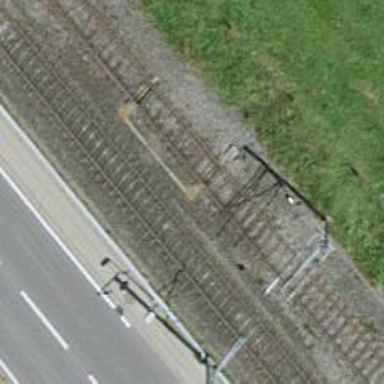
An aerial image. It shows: Railway switch.